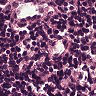
Metastatic tissue present: no